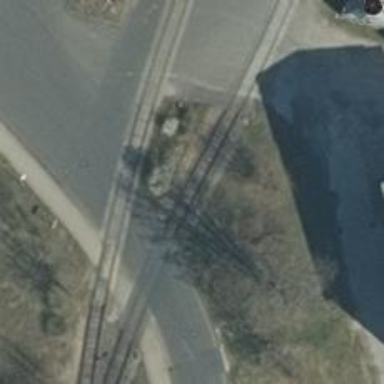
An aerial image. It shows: Railway yard.